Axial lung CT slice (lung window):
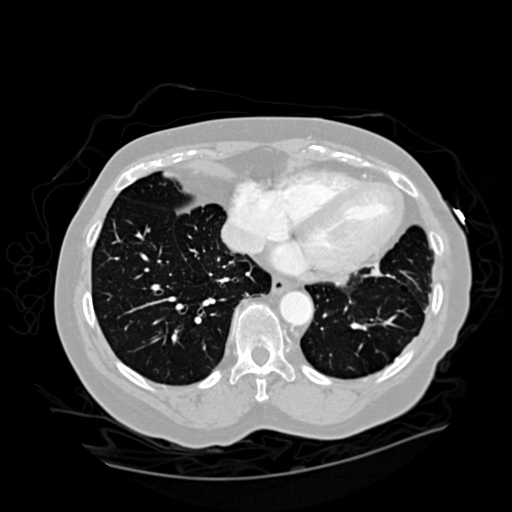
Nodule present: no